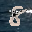
Label: 8